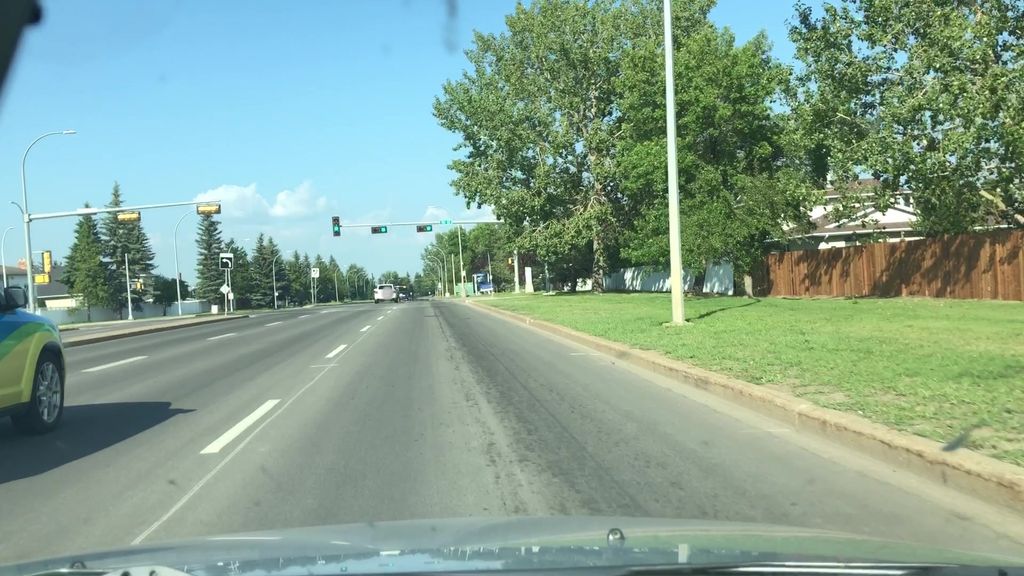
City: edmonton